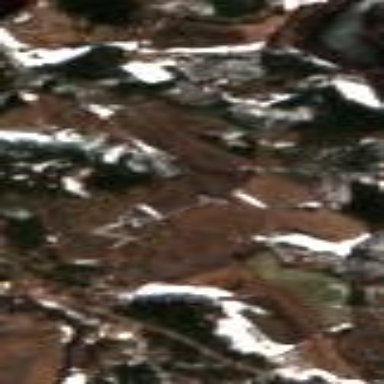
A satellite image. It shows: Farmland area with natural mix farm.